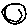
Label: circle